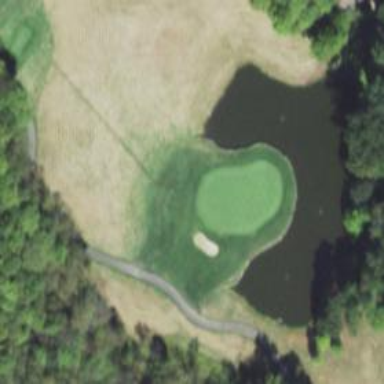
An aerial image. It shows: Rough area on grassy golf course.